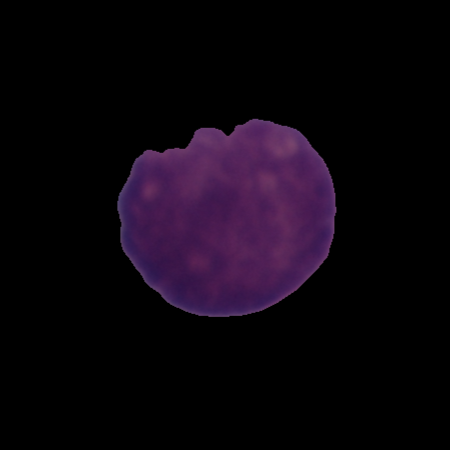
Label: cancer